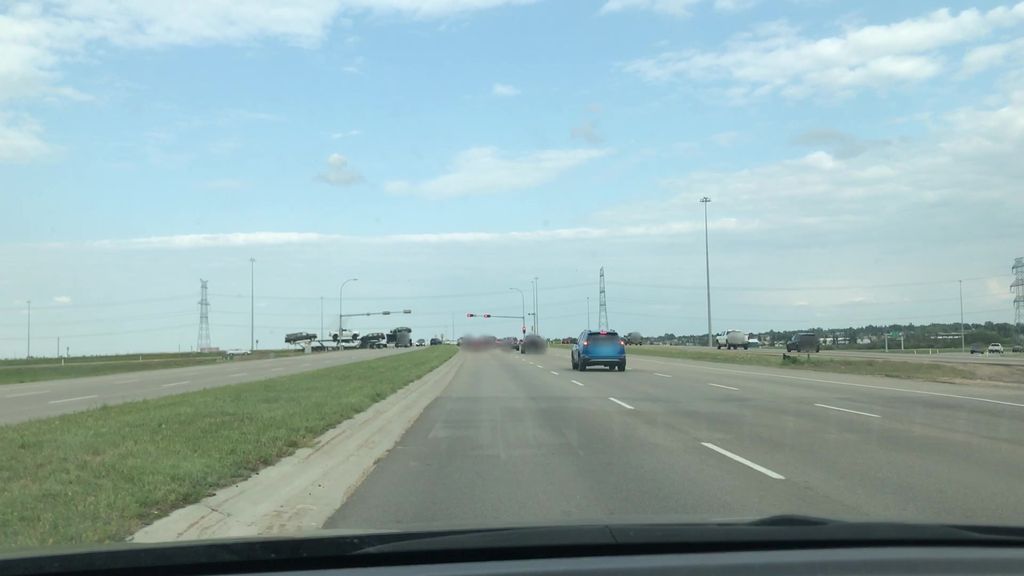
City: edmonton